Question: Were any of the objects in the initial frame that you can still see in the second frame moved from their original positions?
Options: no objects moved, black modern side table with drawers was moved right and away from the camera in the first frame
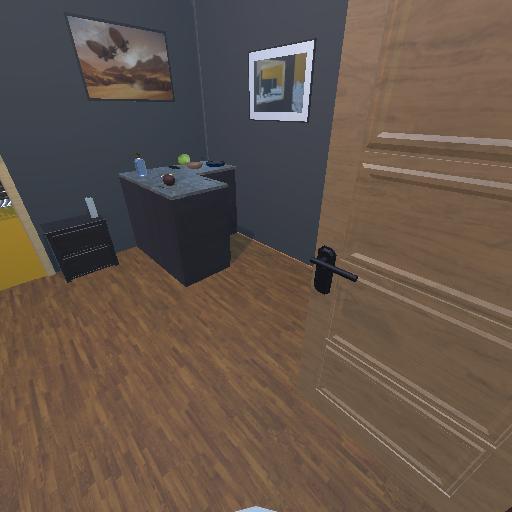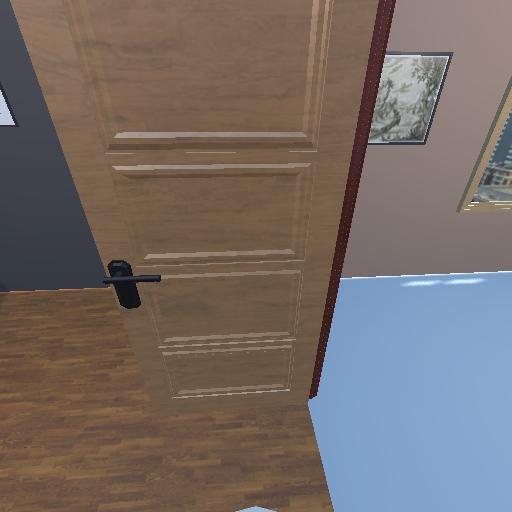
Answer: no objects moved